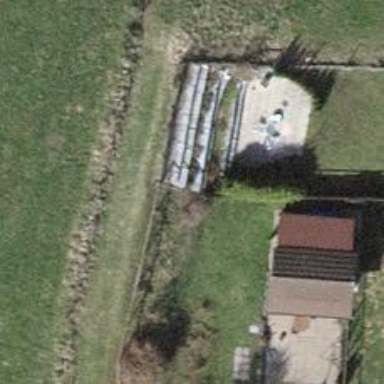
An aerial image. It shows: Fence is in the image.